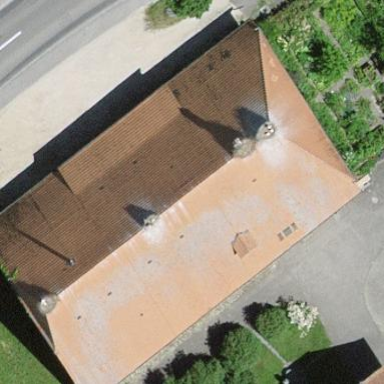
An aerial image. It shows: Farm building.